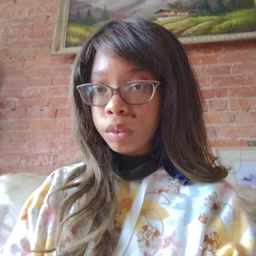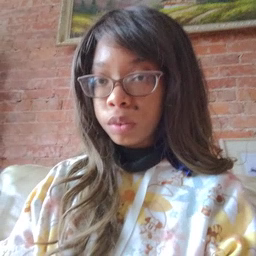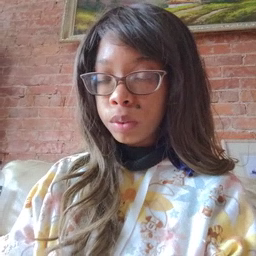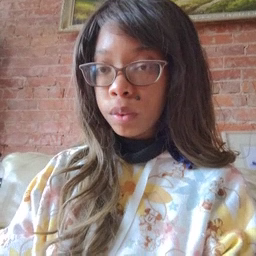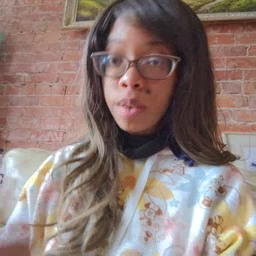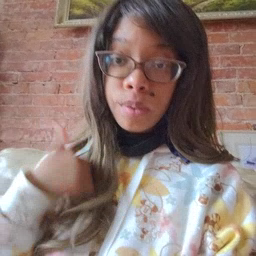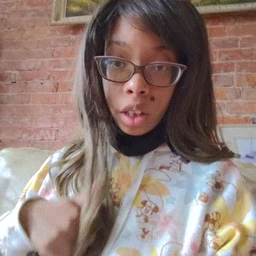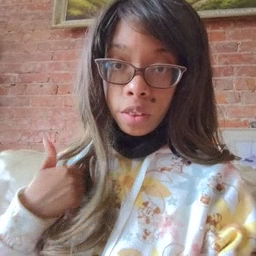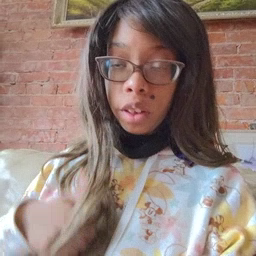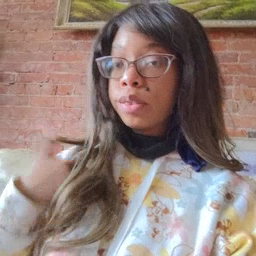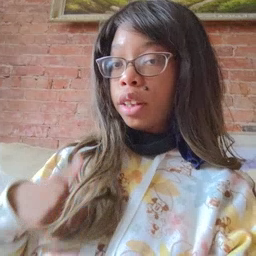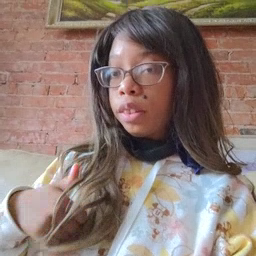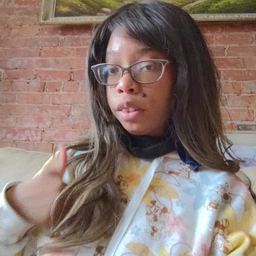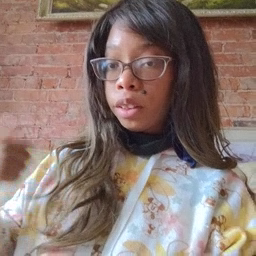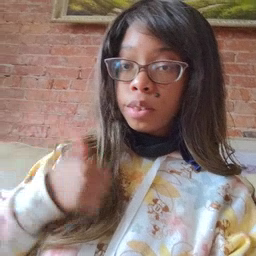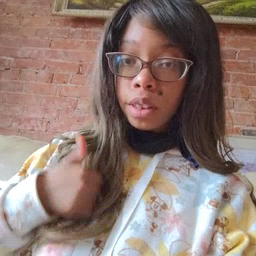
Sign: bath